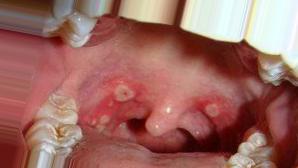
Condition: Mouth Ulcer